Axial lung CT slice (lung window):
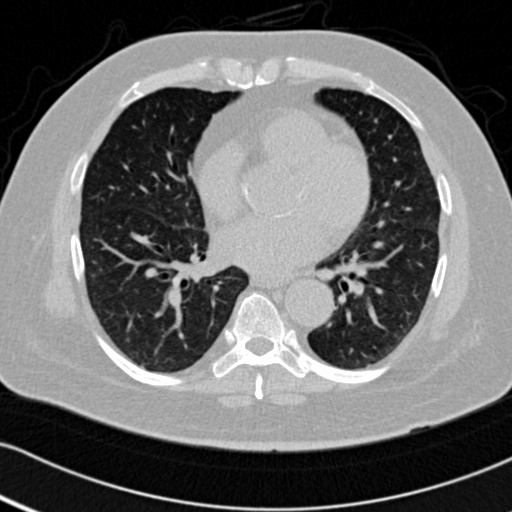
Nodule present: no